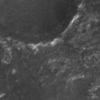
Label: not_dusty